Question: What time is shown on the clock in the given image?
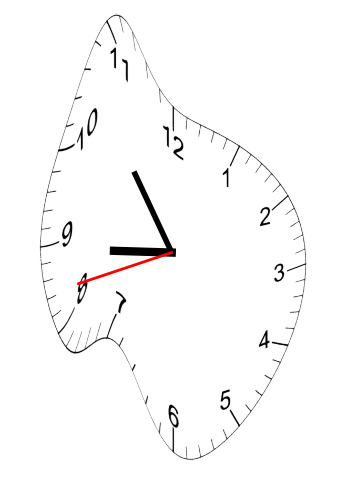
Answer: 08:53:42